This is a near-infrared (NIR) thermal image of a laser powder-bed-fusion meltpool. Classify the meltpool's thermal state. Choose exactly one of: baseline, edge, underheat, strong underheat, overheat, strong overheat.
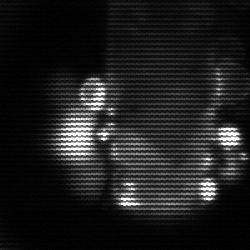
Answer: strong underheat